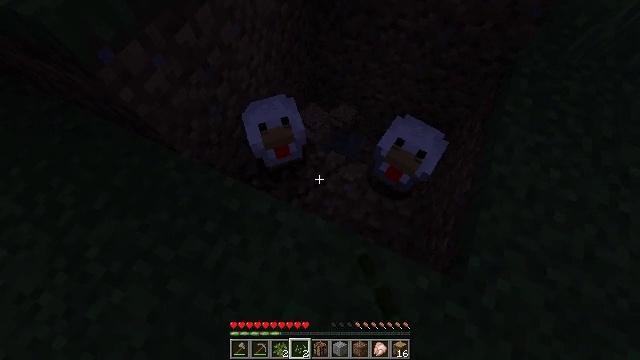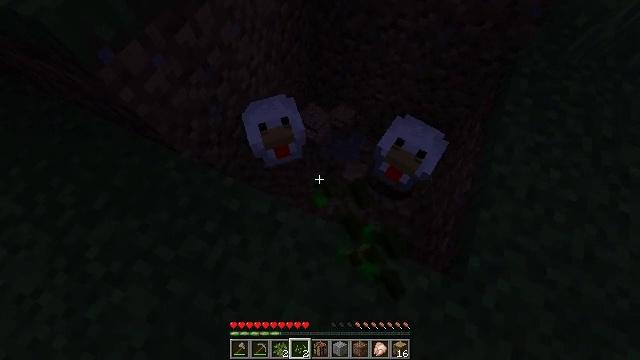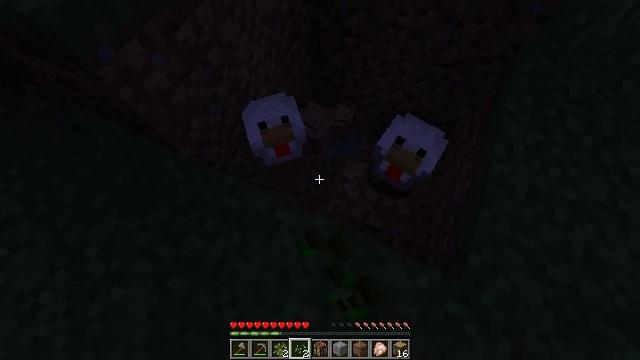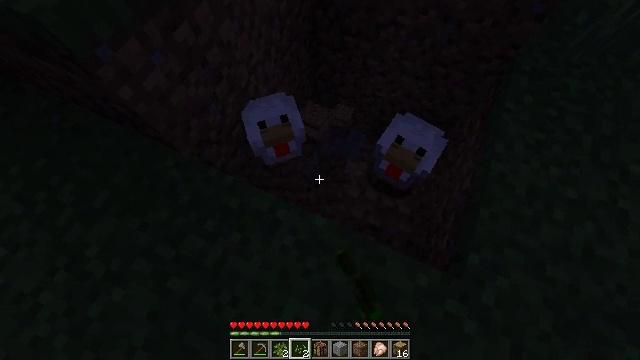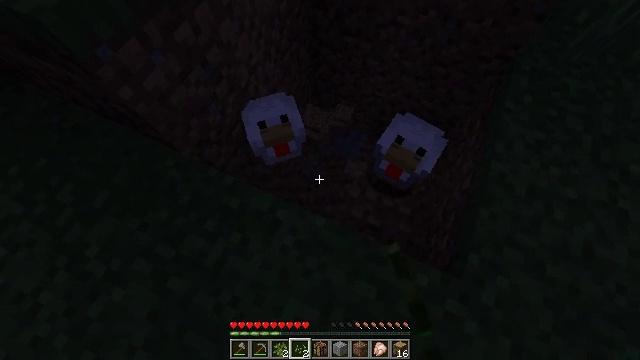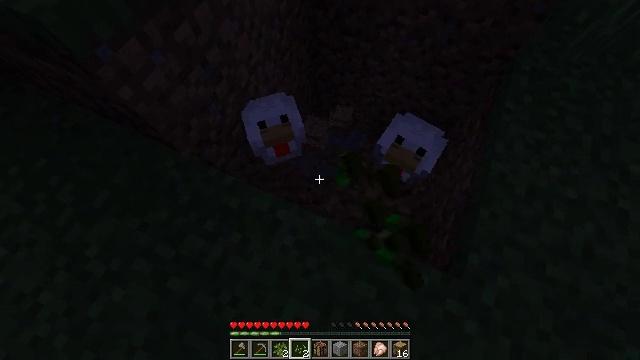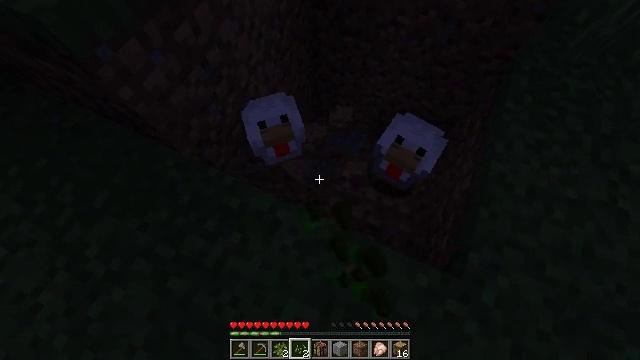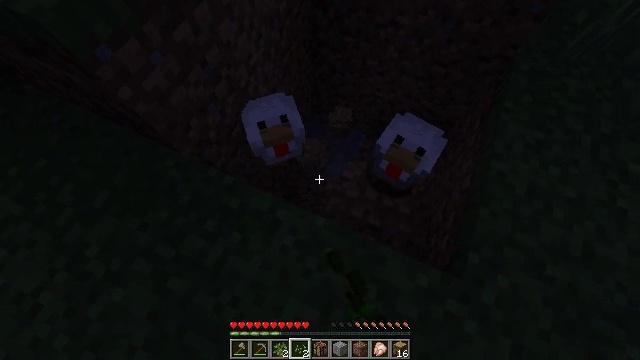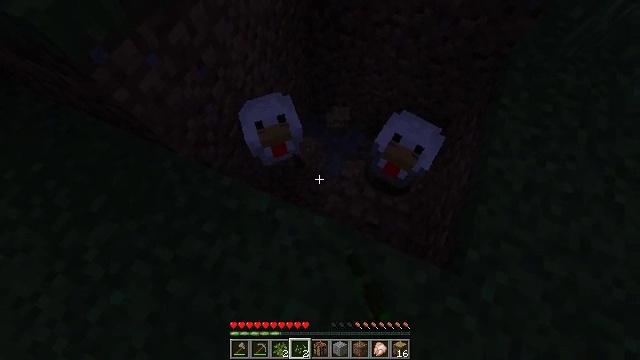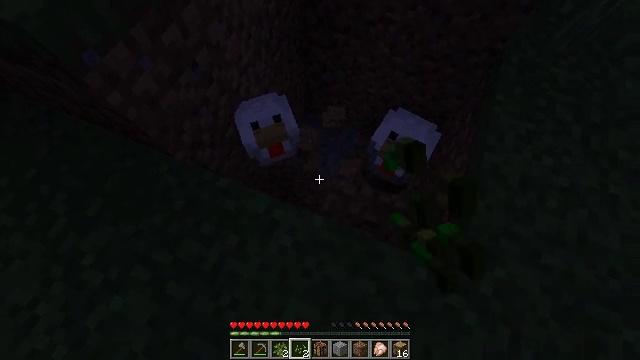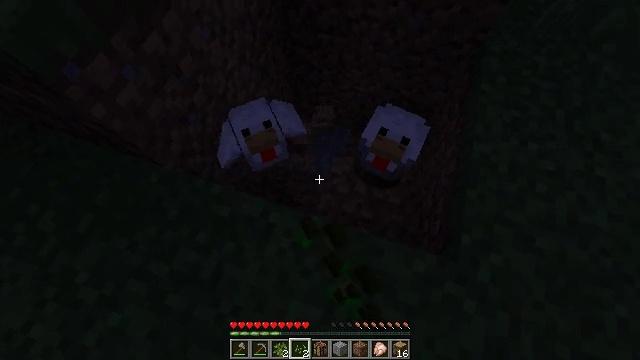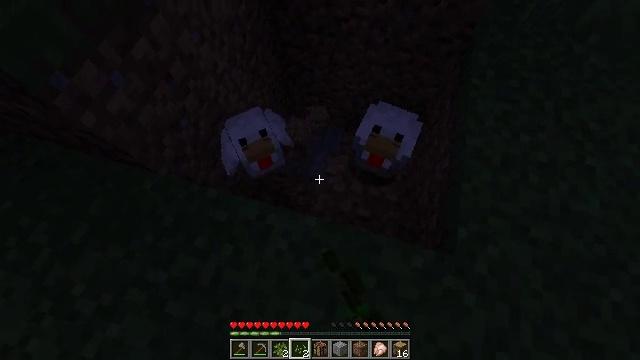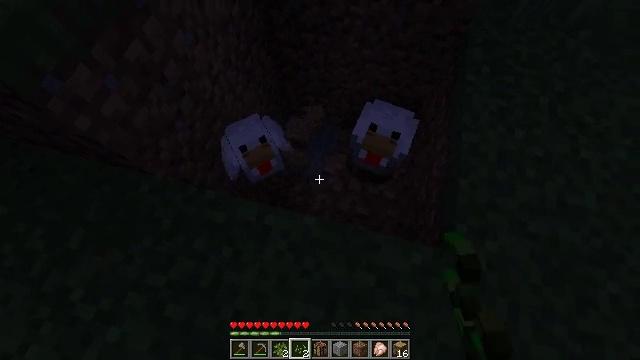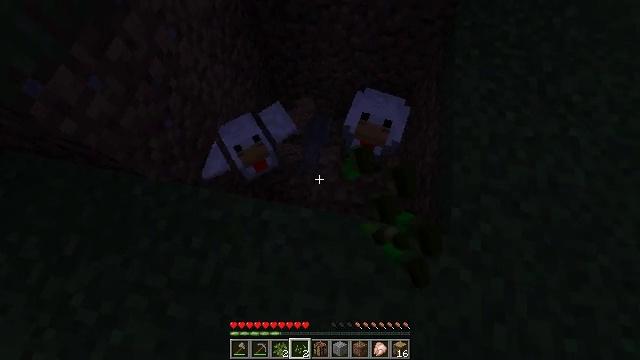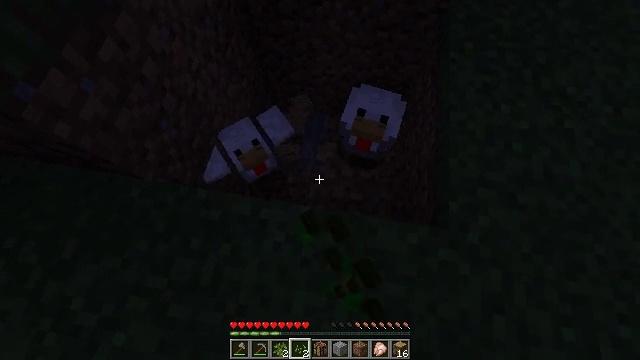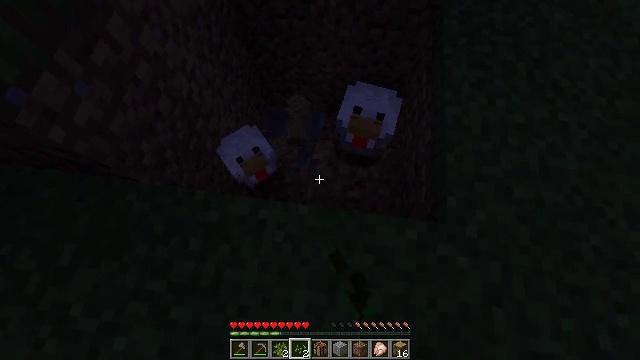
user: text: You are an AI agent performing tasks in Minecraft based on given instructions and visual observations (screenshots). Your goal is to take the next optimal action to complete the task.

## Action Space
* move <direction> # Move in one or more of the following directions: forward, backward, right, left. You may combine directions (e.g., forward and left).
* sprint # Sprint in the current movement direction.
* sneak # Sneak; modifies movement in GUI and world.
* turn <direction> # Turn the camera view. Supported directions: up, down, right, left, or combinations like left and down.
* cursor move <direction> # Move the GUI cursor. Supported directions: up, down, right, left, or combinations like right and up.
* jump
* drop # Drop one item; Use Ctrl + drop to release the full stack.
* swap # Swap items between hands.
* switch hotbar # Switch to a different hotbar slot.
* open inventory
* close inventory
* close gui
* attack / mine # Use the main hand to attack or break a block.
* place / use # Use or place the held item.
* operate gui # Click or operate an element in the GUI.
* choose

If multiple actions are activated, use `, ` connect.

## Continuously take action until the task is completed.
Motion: motion action
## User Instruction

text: Gather dirt.
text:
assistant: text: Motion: attack / mine
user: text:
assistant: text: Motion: attack / mine
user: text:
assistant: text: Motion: attack / mine
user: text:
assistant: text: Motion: attack / mine
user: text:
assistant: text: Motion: attack / mine
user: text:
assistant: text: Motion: attack / mine
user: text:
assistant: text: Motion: attack / mine
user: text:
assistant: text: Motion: attack / mine
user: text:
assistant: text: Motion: turn right, attack / mine
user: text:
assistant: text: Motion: turn right, attack / mine
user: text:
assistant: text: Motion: turn right, attack / mine
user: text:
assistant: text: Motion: turn right, attack / mine
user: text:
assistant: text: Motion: turn right and down, attack / mine
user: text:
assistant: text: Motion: turn right, attack / mine
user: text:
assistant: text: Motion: turn right, attack / mine
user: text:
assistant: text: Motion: attack / mine
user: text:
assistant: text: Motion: attack / mine
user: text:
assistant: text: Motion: attack / mine
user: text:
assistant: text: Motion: attack / mine
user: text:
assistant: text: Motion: attack / mine
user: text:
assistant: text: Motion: attack / mine
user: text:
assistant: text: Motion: attack / mine
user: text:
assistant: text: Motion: attack / mine
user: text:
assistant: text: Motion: attack / mine
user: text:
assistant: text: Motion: attack / mine
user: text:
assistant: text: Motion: attack / mine
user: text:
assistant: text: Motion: attack / mine
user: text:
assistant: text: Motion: attack / mine
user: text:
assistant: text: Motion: attack / mine
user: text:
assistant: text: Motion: attack / mine